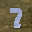
Label: 7